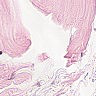
Metastatic tissue present: no